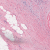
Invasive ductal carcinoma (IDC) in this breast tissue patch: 0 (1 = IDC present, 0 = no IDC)